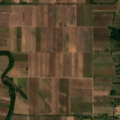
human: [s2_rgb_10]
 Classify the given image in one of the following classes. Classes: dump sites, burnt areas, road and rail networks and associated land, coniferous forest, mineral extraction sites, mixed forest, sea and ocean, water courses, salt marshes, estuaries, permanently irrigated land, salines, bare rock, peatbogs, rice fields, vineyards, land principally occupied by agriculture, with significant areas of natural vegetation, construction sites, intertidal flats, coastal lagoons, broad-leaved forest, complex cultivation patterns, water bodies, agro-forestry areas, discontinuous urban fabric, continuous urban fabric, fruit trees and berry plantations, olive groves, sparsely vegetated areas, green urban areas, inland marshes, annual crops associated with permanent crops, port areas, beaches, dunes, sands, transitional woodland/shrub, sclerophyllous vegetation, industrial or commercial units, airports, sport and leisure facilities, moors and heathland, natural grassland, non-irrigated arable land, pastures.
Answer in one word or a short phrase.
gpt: discontinuous urban fabric, non-irrigated arable land, land principally occupied by agriculture, with significant areas of natural vegetation